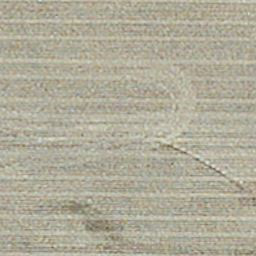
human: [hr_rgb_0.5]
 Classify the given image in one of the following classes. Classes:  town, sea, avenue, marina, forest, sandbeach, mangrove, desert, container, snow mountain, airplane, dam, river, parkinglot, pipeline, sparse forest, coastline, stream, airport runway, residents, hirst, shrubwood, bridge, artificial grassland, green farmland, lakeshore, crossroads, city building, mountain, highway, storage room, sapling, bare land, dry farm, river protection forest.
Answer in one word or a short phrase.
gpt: dry farm